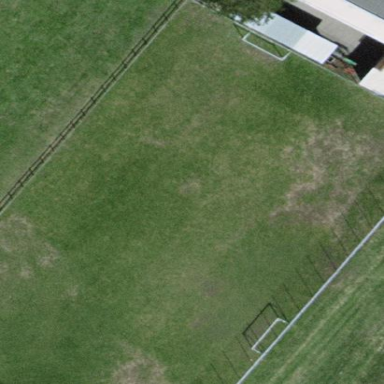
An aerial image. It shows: Soccer pitch for outdoor sports and leisure activities.